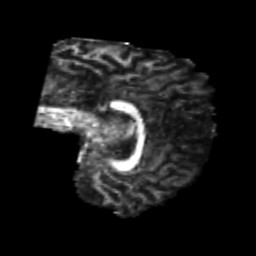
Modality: FA
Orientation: sagittal
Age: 20
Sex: female
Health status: healthy
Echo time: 0.074 s